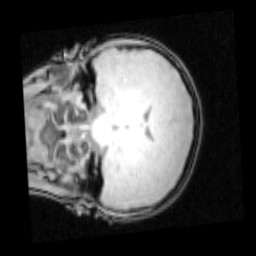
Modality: PDw
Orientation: coronal
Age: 10
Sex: female
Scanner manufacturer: siemens
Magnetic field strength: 3 T
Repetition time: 0.25 s
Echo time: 0.00103 s